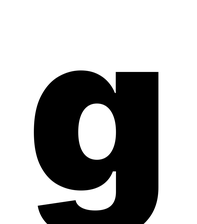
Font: Inter_Black